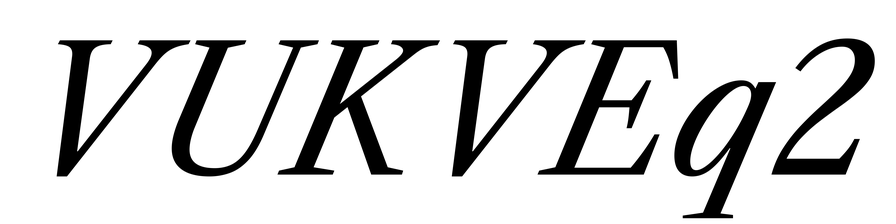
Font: LibreCaslonText-Italic_Italic